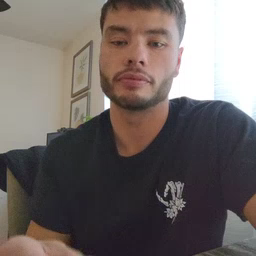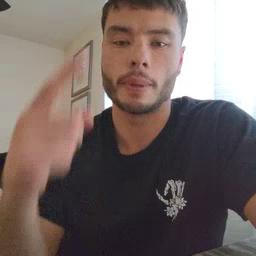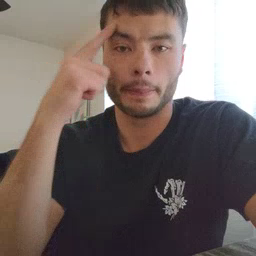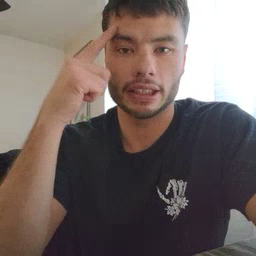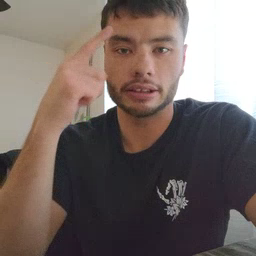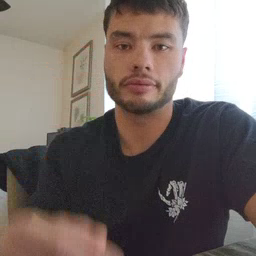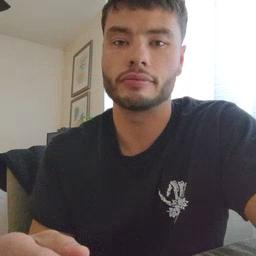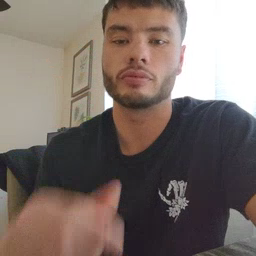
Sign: penny